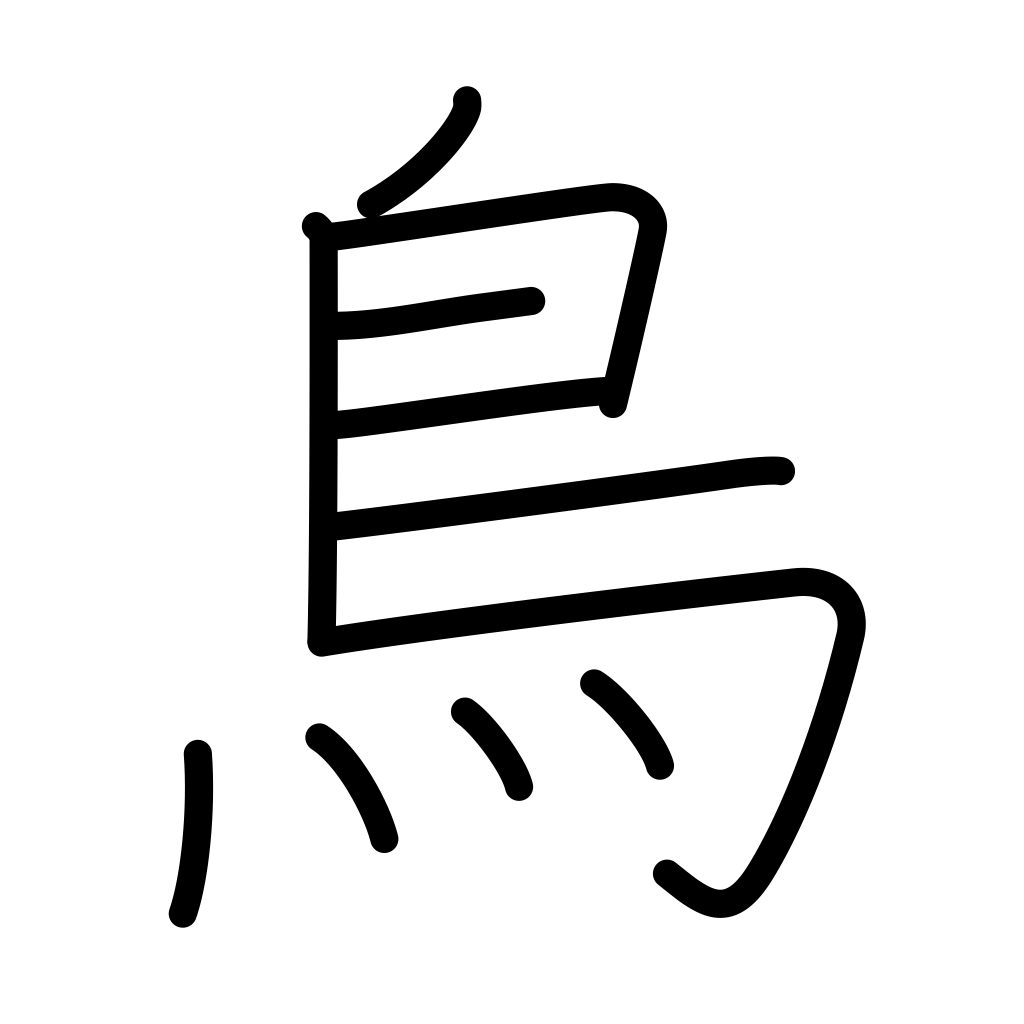
Meaning: bird, chicken